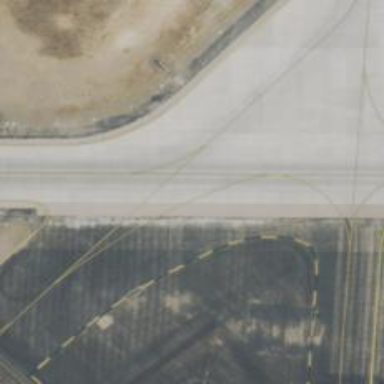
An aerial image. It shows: Image of taxiway at airport.